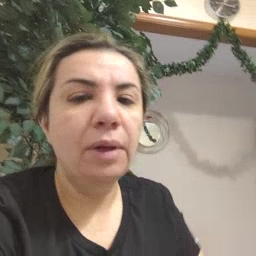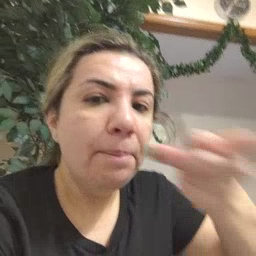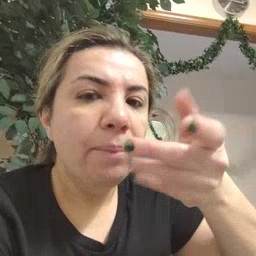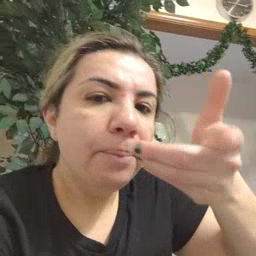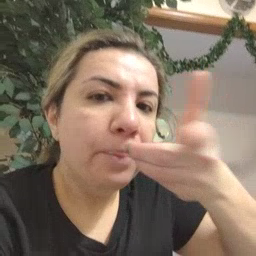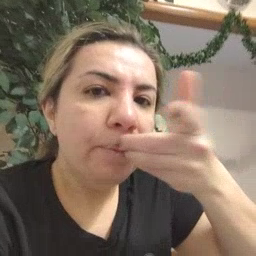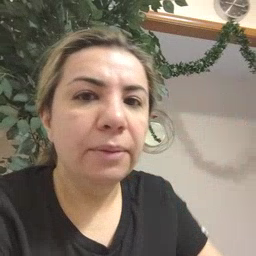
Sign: pizza